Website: bh-photo
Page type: receipt
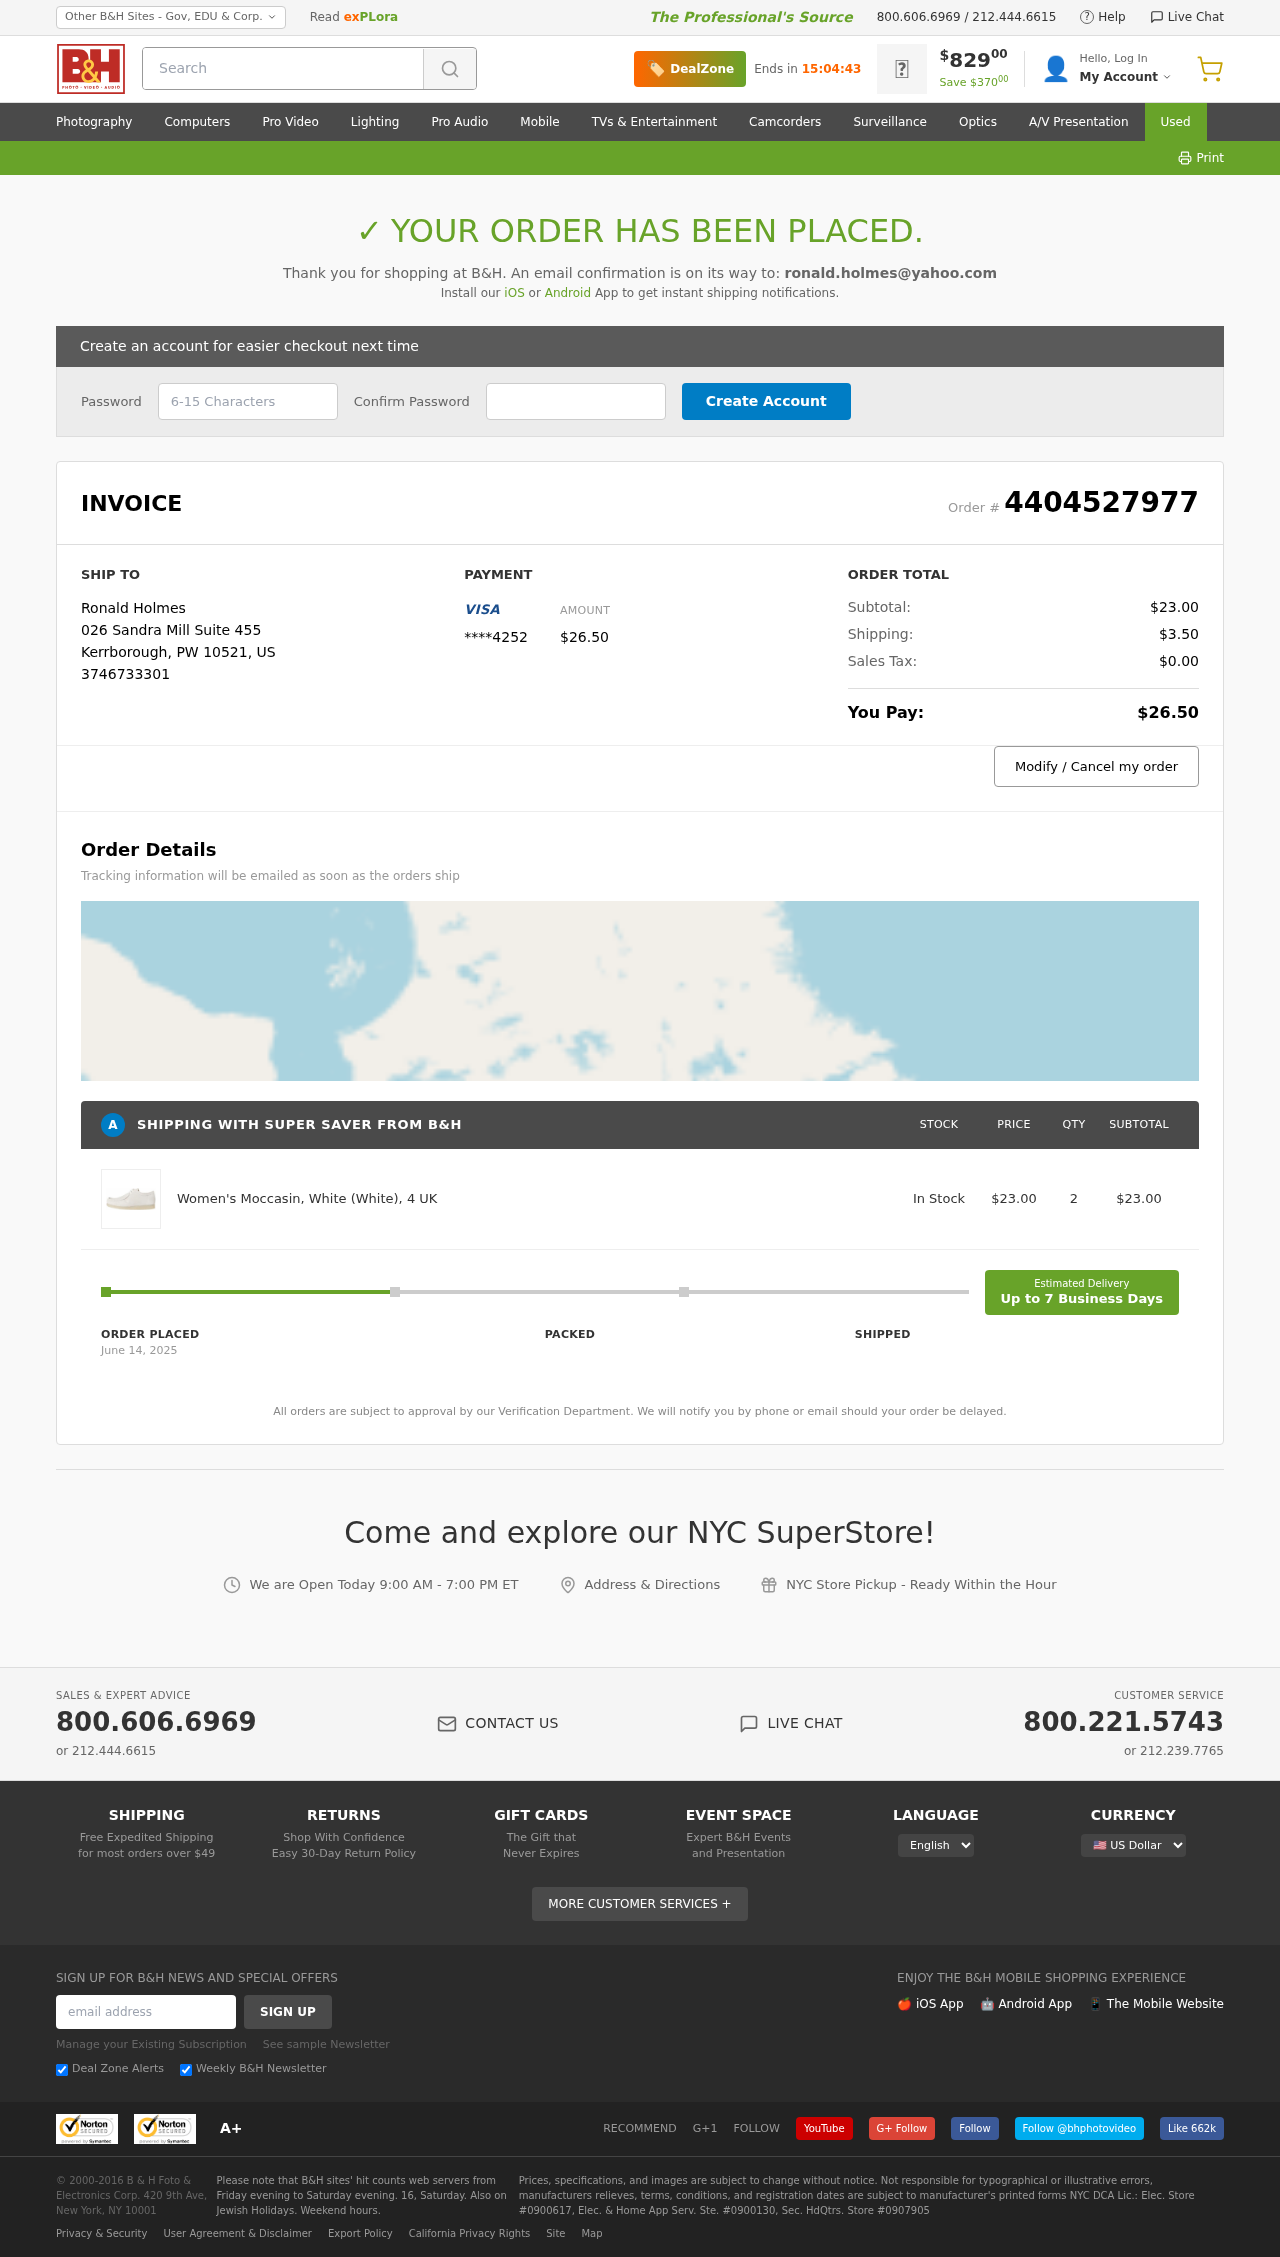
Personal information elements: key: PII_CARD_LAST4
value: ****4252
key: PII_CITY
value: Kerrborough
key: PII_COUNTRY_CODE
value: US
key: PII_EMAIL
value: ronald.holmes@yahoo.com
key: PII_FULLNAME
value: Ronald Holmes
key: PII_PHONE
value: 3746733301
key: PII_POSTCODE
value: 10521
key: PII_STATE_ABBR
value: PW
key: PII_STREET
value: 026 Sandra Mill Suite 455
Product elements: key: PRODUCT1_NAME
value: Women's Moccasin, White (White), 4 UK
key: PRODUCT1_PRICE
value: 23
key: PRODUCT1_QUANTITY
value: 2
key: PRODUCT1_SUBTOTAL
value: $23.00
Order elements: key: ORDER_ID
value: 4404527977
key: ORDER_TOTAL
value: $26.50
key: ORDER_SUBTOTAL
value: $23.00
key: ORDER_SHIPPING_COST
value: $3.50
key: ORDER_TAX
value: $0.00
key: ORDER_DATE
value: June 14, 2025
Search elements: key: HEADER_SEARCH
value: Search